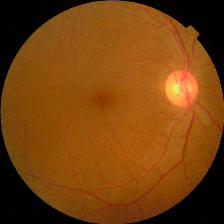
Diabetic retinopathy grade: No DR